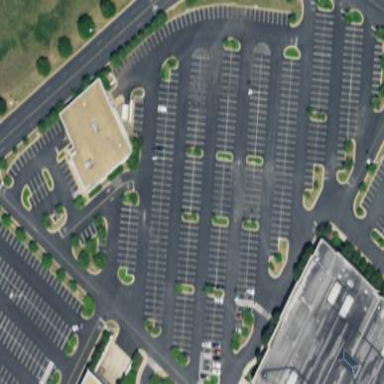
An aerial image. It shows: Parking area with surface.